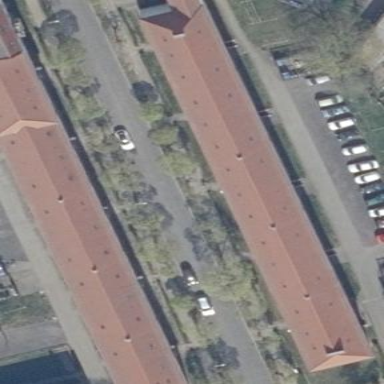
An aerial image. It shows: View of apartment building.